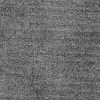
Atmospheric dust classification: dusty